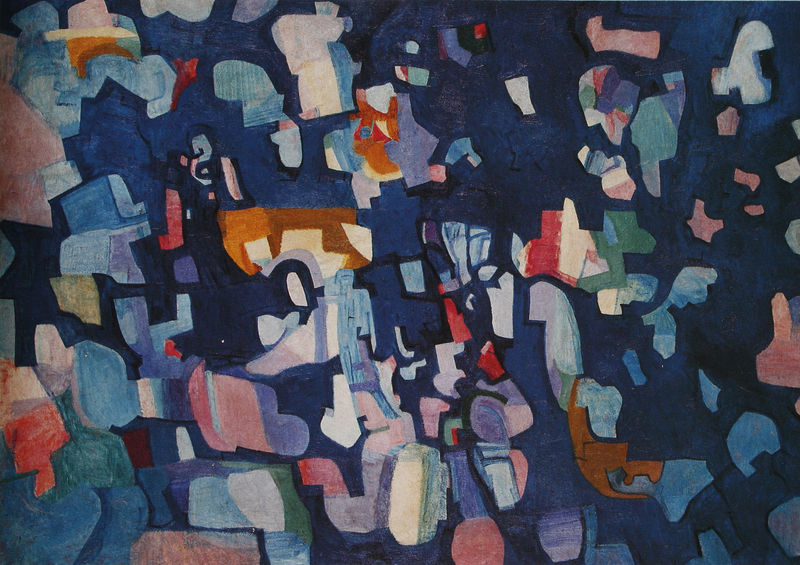
Titel: Erweiterter Raum
Künstler: Boris Ender
Institution: Art Co. Ltd. (Sammlung George Costakis)
Schlagwörter: blau, schatten, grün, braun, bunt, licht, orange, weiss, rot, muster, felder, rosa, abstrakt, farben, flecken